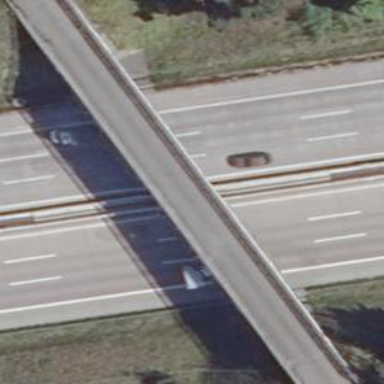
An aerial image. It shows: Bridge with beam structure.